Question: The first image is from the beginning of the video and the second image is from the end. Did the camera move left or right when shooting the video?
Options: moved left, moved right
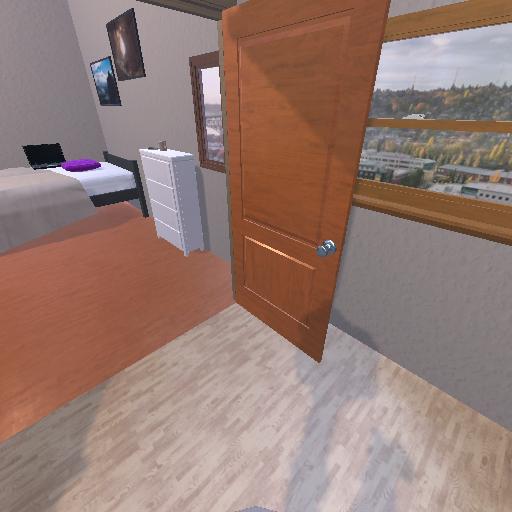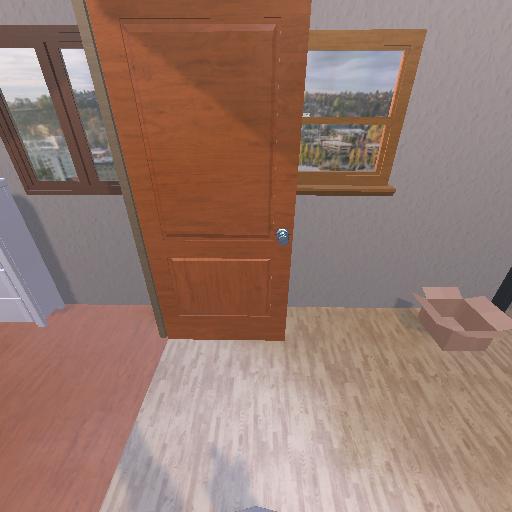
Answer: moved left